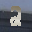
Label: 2